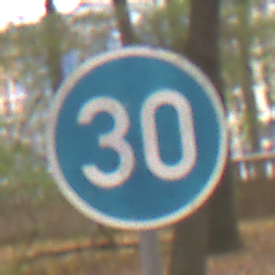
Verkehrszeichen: VorgeschriebeneMindestgeschwindigkeit
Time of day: Midday
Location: Outdoor (Nature)
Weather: Overcast
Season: NotSpecified
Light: Natural